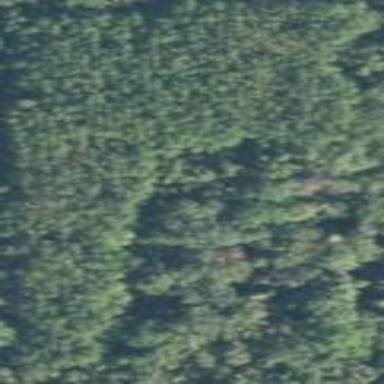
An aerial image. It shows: Forest area predominantly covered with needle-leaved trees.